Question: I want to spread out the following TextViews so that they take up the entire screen vertically. I want to leave the buttons as they are on the bottom at that size.

Here is my XML file....
'''
<?xml version="1.0" encoding="UTF-8"?>
<LinearLayout xmlns:android="http://schemas.android.com/apk/res/android"
android:layout_width="fill_parent"
android:layout_height="fill_parent"
android:orientation="vertical"
android:weightSum="1.0" >
<LinearLayout
android:layout_width="fill_parent"
android:layout_height="wrap_content"
android:weightSum="9"
android:gravity="center"
>
<TextView
android:layout_width="0dp"
android:layout_height="wrap_content"
android:gravity="center_horizontal"
android:text="SN : "
android:layout_weight="1" />
<TextView
android:id="@+id/serialNumberView"
android:layout_width="0dp"
android:layout_height="wrap_content"
android:gravity="center_horizontal"
android:layout_weight="2"
android:text=""/>
<TextView
android:layout_width="0dp"
android:layout_height="wrap_content"
android:gravity="center_horizontal"
android:text="Ver : "
android:layout_weight="1" />
<TextView
android:id="@+id/versionView"
android:layout_width="0dp"
android:layout_height="wrap_content"
android:gravity="center_horizontal"
android:layout_gravity="center"
android:layout_weight="2"
android:text=""
/>
<TextView
android:layout_width="0dp"
android:layout_height="wrap_content"
android:gravity="center_horizontal"
android:text="Type:"
android:layout_gravity="center"
android:layout_weight="1"
/>
<TextView
android:id="@+id/typeView"
android:layout_width="0dp"
android:layout_height="wrap_content"
android:gravity="center_horizontal"
android:layout_gravity="center"
android:layout_weight="2"
android:text="" />
</LinearLayout>
<ScrollView
android:layout_width="fill_parent"
android:layout_height="fill_parent"
android:layout_weight="1" >
<TableLayout
android:id="@+id/tableLayout1"
android:layout_width="match_parent"
android:layout_height="match_parent"
android:shrinkColumns="*"
android:stretchColumns="*">
<TableRow>
<TextView
android:text="V1 : "
android:layout_width="fill_parent"
android:gravity="center_horizontal" />
<TextView
android:id="@+id/vOneView"
android:layout_width="fill_parent"
android:gravity="center_horizontal" />
</TableRow>
<TableRow>
<TextView
android:text="V2 : "
android:layout_width="fill_parent"
android:gravity="center_horizontal" />
<TextView
android:id="@+id/vTwoView"
android:layout_width="fill_parent"
android:gravity="center_horizontal" />
</TableRow>
<TableRow>
<TextView
android:text="V3 : "
android:layout_width="fill_parent"
android:gravity="center_horizontal" />
<TextView
android:id="@+id/vThreeView"
android:layout_width="fill_parent"
android:gravity="center_horizontal" />
</TableRow>
<TableRow>
<TextView
android:text="I1 : "
android:layout_width="fill_parent"
android:gravity="center_horizontal" />
<TextView
android:id="@+id/iOneView"
android:layout_width="fill_parent"
android:gravity="center_horizontal" />
</TableRow>
<TableRow>
<TextView
android:text="I2 : "
android:layout_width="fill_parent"
android:gravity="center_horizontal" />
<TextView
android:id="@+id/iTwoView"
android:layout_width="fill_parent"
android:gravity="center_horizontal" />
</TableRow>
<TableRow>
<TextView
android:text="I3 : "
android:layout_width="fill_parent"
android:gravity="center_horizontal" />
<TextView
android:id="@+id/iThreeView"
android:layout_width="fill_parent"
android:gravity="center_horizontal" />
</TableRow>
<TableRow>
<TextView
android:text="VD1 : "
android:layout_width="fill_parent"
android:gravity="center_horizontal" />
<TextView
android:id="@+id/vDOneView"
android:layout_width="fill_parent"
android:gravity="center_horizontal" />
</TableRow>
<TableRow>
<TextView
android:text="VD2 : "
android:layout_width="fill_parent"
android:gravity="center_horizontal" />
<TextView
android:id="@+id/vDTwoView"
android:layout_width="fill_parent"
android:gravity="center_horizontal" />
</TableRow>
<TableRow>
<TextView
android:text="VD3 : "
android:layout_width="fill_parent"
android:gravity="center_horizontal" />
<TextView
android:id="@+id/vDThreeView"
android:layout_width="fill_parent"
android:gravity="center_horizontal" />
</TableRow>
<TableRow>
<TextView
android:text="Temp : "
android:layout_width="fill_parent"
android:gravity="center_horizontal" />
<TextView
android:id="@+id/temperatureId"
android:layout_width="fill_parent"
android:gravity="center_horizontal" />
<Button
android:id="@+id/celciusFarenheitButton"
android:text="C/F"
android:layout_width="fill_parent"
android:gravity="center_horizontal" />
</TableRow>
<TableRow>
<TextView
android:id="@+id/viewInfo"
android:layout_width="fill_parent"
android:gravity="center_horizontal" />
</TableRow>
</TableLayout>
</ScrollView>
<LinearLayout
android:layout_width="fill_parent"
android:layout_height="wrap_content"
android:orientation="horizontal"
android:weightSum="1" >
<Button
android:id="@+id/backButton"
android:layout_width="0dp"
android:layout_height="fill_parent"
android:text="Back"
android:layout_weight=".33333333333333" />
<Button
android:id="@+id/readButton"
android:layout_width="0dp"
android:layout_height="fill_parent"
android:text="Read"
android:layout_weight=".33333333333333333" />
<Button
android:id="@+id/analogsButton"
android:layout_width="0dp"
android:layout_height="fill_parent"
android:text="Analogs"
android:layout_weight=".333333333333333" />
</LinearLayout>
</LinearLayout>
'''
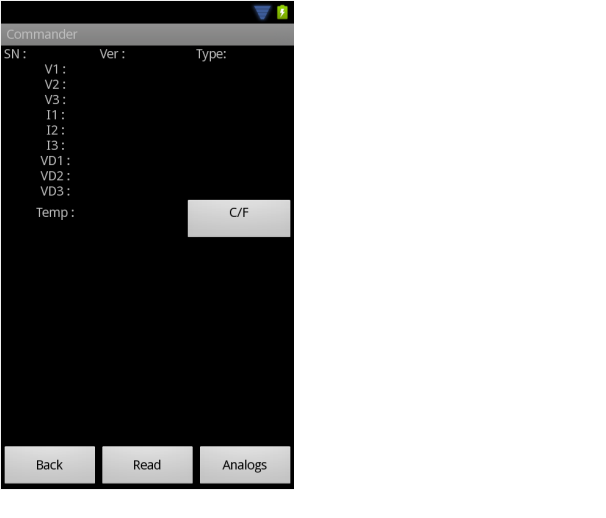
Answer: I have changed your 'ScrollView' to a 'RelativeLayout', and in each row the Attribute
'android:layout_height="0dp"' and 'android:layout_weight="1'"
The Xml Look Like This:
'''
<?xml version="1.0" encoding="utf-8"?>
<LinearLayout xmlns:android="http://schemas.android.com/apk/res/android"
android:layout_width="fill_parent"
android:layout_height="fill_parent"
android:orientation="vertical"
android:weightSum="1.0" >
<LinearLayout
android:layout_width="fill_parent"
android:layout_height="wrap_content"
android:gravity="center"
>
<TextView
android:layout_width="0dp"
android:layout_height="wrap_content"
android:gravity="center_horizontal"
android:text="SN : "
android:layout_weight="1" />
<TextView
android:id="@+id/serialNumberView"
android:layout_width="0dp"
android:layout_height="wrap_content"
android:gravity="center_horizontal"
android:layout_weight="2"
android:text=""/>
<TextView
android:layout_width="0dp"
android:layout_height="wrap_content"
android:gravity="center_horizontal"
android:text="Ver : "
android:layout_weight="1" />
<TextView
android:id="@+id/versionView"
android:layout_width="0dp"
android:layout_height="wrap_content"
android:gravity="center_horizontal"
android:layout_gravity="center"
android:layout_weight="2"
android:text=""
/>
<TextView
android:layout_width="0dp"
android:layout_height="wrap_content"
android:gravity="center_horizontal"
android:text="Type:"
android:layout_gravity="center"
android:layout_weight="1"
/>
<TextView
android:id="@+id/typeView"
android:layout_width="0dp"
android:layout_height="wrap_content"
android:gravity="center_horizontal"
android:layout_gravity="center"
android:layout_weight="2"
android:text="" />
</LinearLayout>
<RelativeLayout
android:layout_width="fill_parent"
android:layout_height="fill_parent"
android:layout_weight="1" >
<TableLayout
android:id="@+id/tableLayout1"
android:layout_width="match_parent"
android:layout_height="match_parent"
android:shrinkColumns="*"
android:stretchColumns="*">
<TableRow android:layout_width="fill_parent"
android:layout_height="0dp"
android:layout_weight="1">
<TextView
android:text="V1 : "
android:layout_width="fill_parent"
android:gravity="center_horizontal" />
<TextView
android:id="@+id/vOneView"
android:layout_width="fill_parent"
android:gravity="center_horizontal" />
</TableRow>
<TableRow android:layout_width="fill_parent"
android:layout_height="0dp"
android:layout_weight="1">
<TextView
android:text="V2 : "
android:layout_width="fill_parent"
android:gravity="center_horizontal" />
<TextView
android:id="@+id/vTwoView"
android:layout_width="fill_parent"
android:gravity="center_horizontal" />
</TableRow>
<TableRow android:layout_width="fill_parent"
android:layout_height="0dp"
android:layout_weight="1">
<TextView
android:text="V3 : "
android:layout_width="fill_parent"
android:gravity="center_horizontal" />
<TextView
android:id="@+id/vThreeView"
android:layout_width="fill_parent"
android:gravity="center_horizontal" />
</TableRow>
<TableRow android:layout_width="fill_parent"
android:layout_height="0dp"
android:layout_weight="1">
<TextView
android:text="I1 : "
android:layout_width="fill_parent"
android:gravity="center_horizontal" />
<TextView
android:id="@+id/iOneView"
android:layout_width="fill_parent"
android:gravity="center_horizontal" />
</TableRow>
<TableRow android:layout_width="fill_parent"
android:layout_height="0dp"
android:layout_weight="1">
<TextView
android:text="I2 : "
android:layout_width="fill_parent"
android:gravity="center_horizontal" />
<TextView
android:id="@+id/iTwoView"
android:layout_width="fill_parent"
android:gravity="center_horizontal" />
</TableRow>
<TableRow android:layout_width="fill_parent"
android:layout_height="0dp"
android:layout_weight="1">
<TextView
android:text="I3 : "
android:layout_width="fill_parent"
android:gravity="center_horizontal" />
<TextView
android:id="@+id/iThreeView"
android:layout_width="fill_parent"
android:gravity="center_horizontal" />
</TableRow>
<TableRow android:layout_width="fill_parent"
android:layout_height="0dp"
android:layout_weight="1">
<TextView
android:text="VD1 : "
android:layout_width="fill_parent"
android:gravity="center_horizontal" />
<TextView
android:id="@+id/vDOneView"
android:layout_width="fill_parent"
android:gravity="center_horizontal" />
</TableRow>
<TableRow android:layout_width="fill_parent"
android:layout_height="0dp"
android:layout_weight="1">
<TextView
android:text="VD2 : "
android:layout_width="fill_parent"
android:gravity="center_horizontal" />
<TextView
android:id="@+id/vDTwoView"
android:layout_width="fill_parent"
android:gravity="center_horizontal" />
</TableRow>
<TableRow android:layout_width="fill_parent"
android:layout_height="0dp"
android:layout_weight="1">
<TextView
android:text="VD3 : "
android:layout_width="fill_parent"
android:gravity="center_horizontal" />
<TextView
android:id="@+id/vDThreeView"
android:layout_width="fill_parent"
android:gravity="center_horizontal" />
</TableRow>
<TableRow android:layout_width="fill_parent"
android:layout_height="0dp"
android:layout_weight="1">
<TextView
android:text="Temp : "
android:layout_width="fill_parent"
android:gravity="center_horizontal" />
<TextView
android:id="@+id/temperatureId"
android:layout_width="fill_parent"
android:gravity="center_horizontal" />
<Button
android:id="@+id/celciusFarenheitButton"
android:text="C/F"
android:layout_width="fill_parent"
android:gravity="center_horizontal" />
</TableRow>
<TableRow android:layout_width="fill_parent"
android:layout_height="0dp"
android:layout_weight="1">
<TextView
android:id="@+id/viewInfo"
android:layout_width="fill_parent"
android:gravity="center_horizontal" />
</TableRow>
</TableLayout>
</RelativeLayout>
<LinearLayout
android:layout_width="fill_parent"
android:layout_height="wrap_content"
android:orientation="horizontal" >
<Button
android:id="@+id/backButton"
android:layout_width="0dp"
android:layout_height="fill_parent"
android:text="Back"
android:layout_weight="1" />
<Button
android:id="@+id/readButton"
android:layout_width="0dp"
android:layout_height="fill_parent"
android:text="Read"
android:layout_weight="1" />
<Button
android:id="@+id/analogsButton"
android:layout_width="0dp"
android:layout_height="fill_parent"
android:text="Analogs"
android:layout_weight="1" />
</LinearLayout>
</LinearLayout>
'''